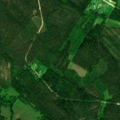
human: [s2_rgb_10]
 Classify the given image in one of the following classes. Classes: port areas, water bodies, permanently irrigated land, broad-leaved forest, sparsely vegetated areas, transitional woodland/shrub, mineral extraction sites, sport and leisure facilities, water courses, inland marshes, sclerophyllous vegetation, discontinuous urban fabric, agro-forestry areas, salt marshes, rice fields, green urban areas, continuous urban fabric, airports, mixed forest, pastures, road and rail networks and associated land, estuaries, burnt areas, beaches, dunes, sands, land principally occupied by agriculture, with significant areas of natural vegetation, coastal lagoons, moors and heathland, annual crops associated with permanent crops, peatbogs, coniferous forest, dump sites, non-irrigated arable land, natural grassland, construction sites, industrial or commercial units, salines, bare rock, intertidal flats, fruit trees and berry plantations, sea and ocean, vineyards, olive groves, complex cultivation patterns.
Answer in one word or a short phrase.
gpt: coniferous forest, mixed forest